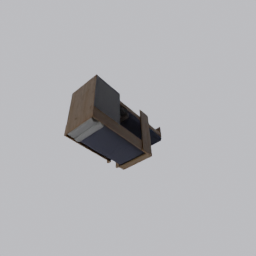
Label: furniture